Question: I'm using a DockLayoutPanel for my application. It worked great when I just had widgets in the North, West, and East. When I added one to the South, though, it didn't wind up where I expected - it's more center than south.
'''
private DockLayoutPanel mainPanel = new DockLayoutPanel(Unit.EM);
mainPanel.addNorth(topPanel, 15);
mainPanel.addWest(resultsGrid, 65);
mainPanel.addEast(wcFlexTable, 35);
mainPanel.addSouth(pager, 10);
// Associate the Main panel with the HTML host page.
RootLayoutPanel.get().setStylePrimaryName("rootLayoutPanel");
RootLayoutPanel.get().add(mainPanel);
'''
It is rendered as below - you can see the Pager element, not where I expect it.

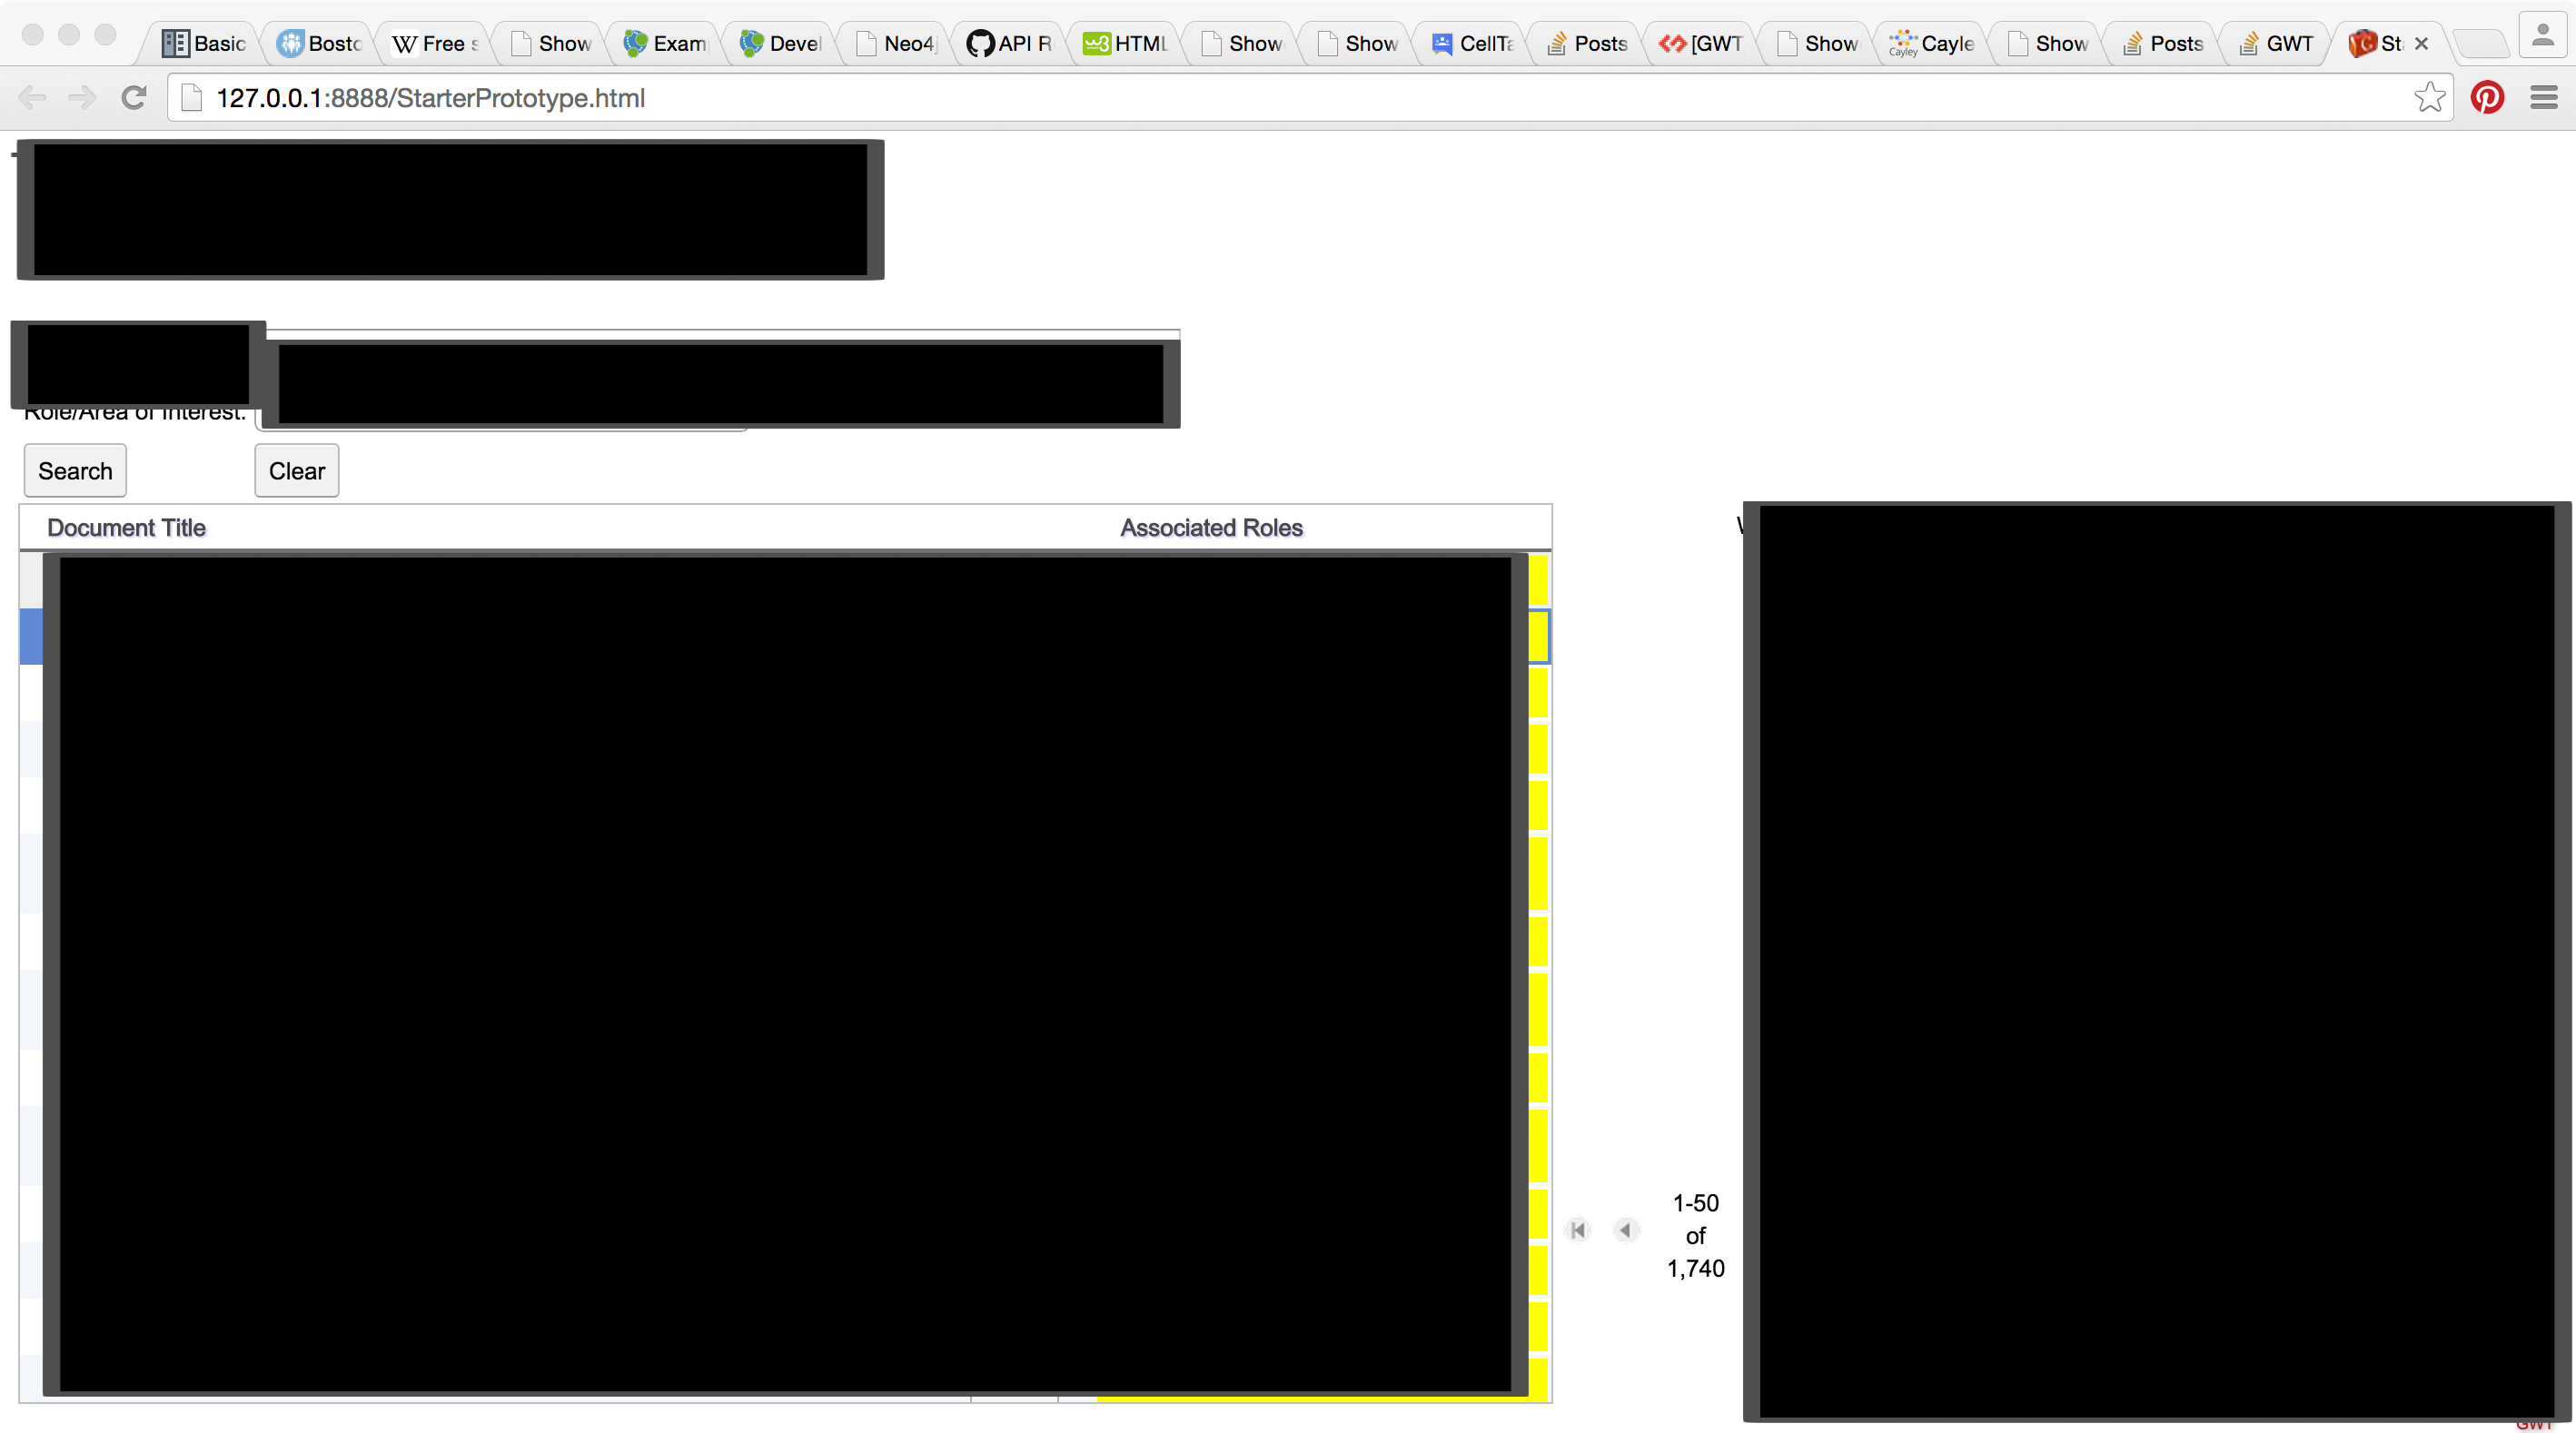
Answer: It turned out that the problem was that I added the South element East and West. By moving it to before East and West, everything displays as expected.